Question: I am trying to add 'Genre' Artwork into my 'UITableViewCell' in iOS like following pic.

I think there is no built-in artwork for 'Genre'.
I am using 'MediaPlayer Framework' and i can add 'MPMediaItemPropertyArtwork'.
But i have no idea how to add Genre artwork.
How can i do it? Any Ideas are also welcome.
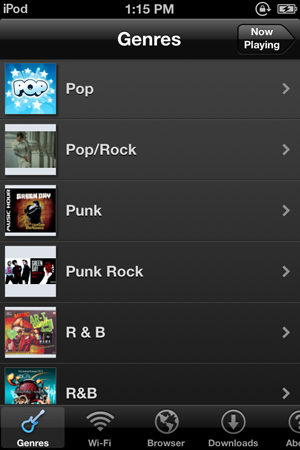
Answer: You could search through all available songs, pull out the string.
From there you could get the list of available genres and then you could either have your own custom artwork for the genre or you could get a random album artwork from a song in that genre using .
Note this is untested code. In your cellForRowAtIndexPath do something like this.
'''
MPMediaItem *mItem = (MPMediaItem *)[rockSongs objectAtIndex:indexPath.row];
MPMediaItemArtwork *artWork = [mItem valueForProperty:MPMediaItemPropertyArtwork];
cell.imageView.image = [artWork imageWithSize:CGSizeMake(30, 30)];
'''
If you want to add your own custom artwork you could just set the cell image.
'''
cell.imageView.image = [UIImage imageNamed:@"Rock"];
'''